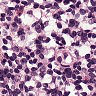
Metastatic tissue present: no